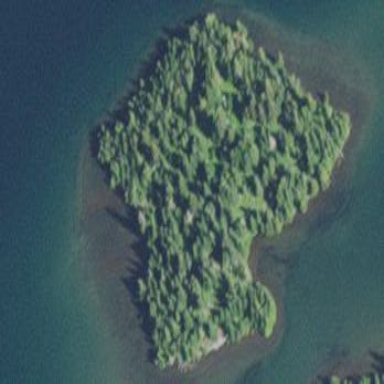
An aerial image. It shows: Islet.